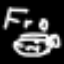
Label: frog